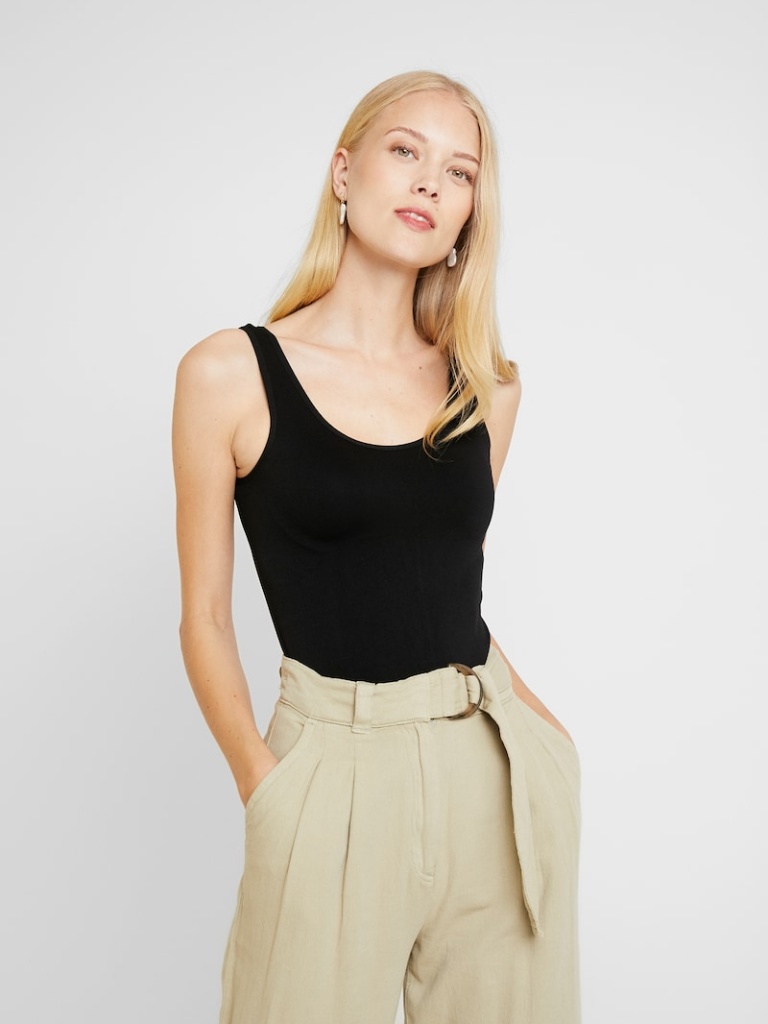
cotton tight sleeveless hip length Fully Tucked in scoop tank